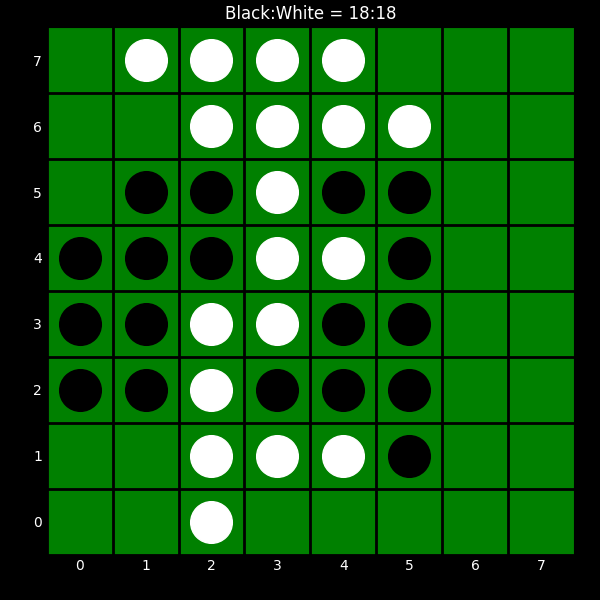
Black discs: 18
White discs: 18